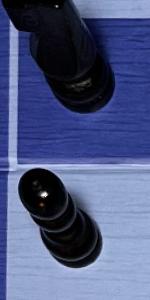
Label: Pawn_Black